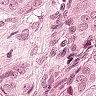
Metastatic tissue present: yes